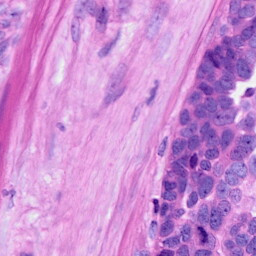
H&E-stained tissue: Ovarian